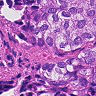
Metastatic tissue present: yes